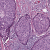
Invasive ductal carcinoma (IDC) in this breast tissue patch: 0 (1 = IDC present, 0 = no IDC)